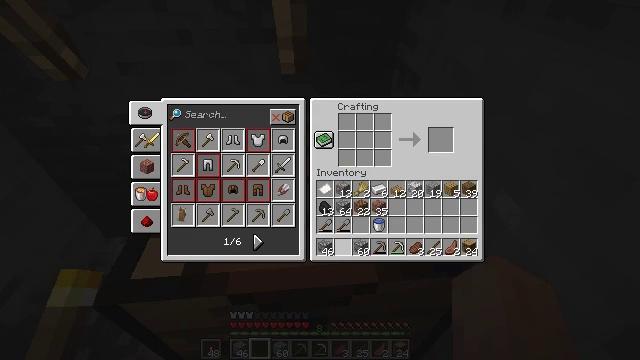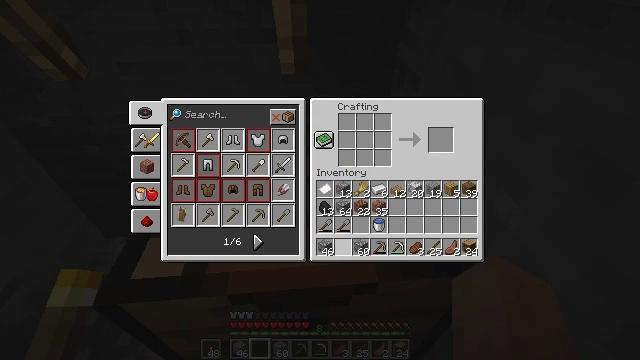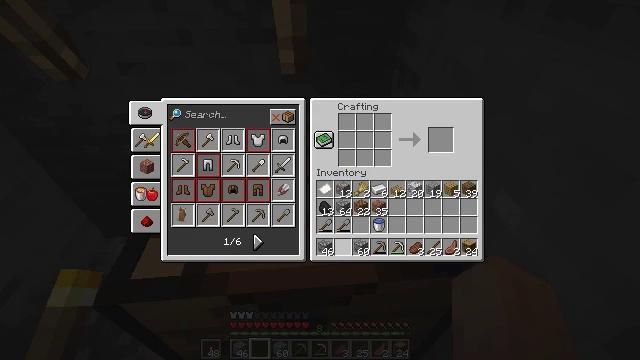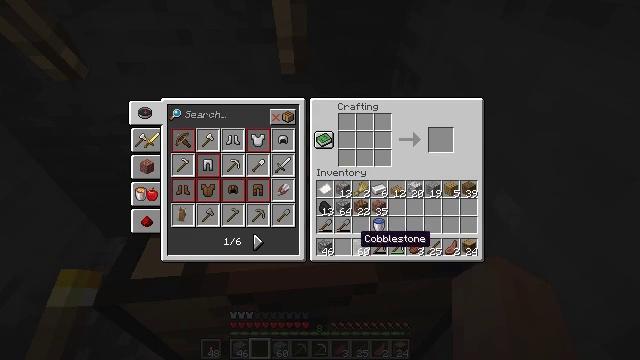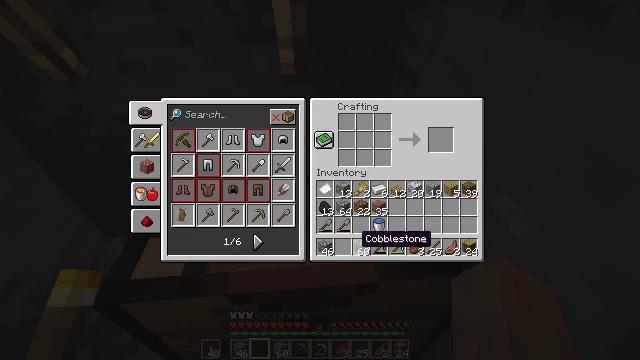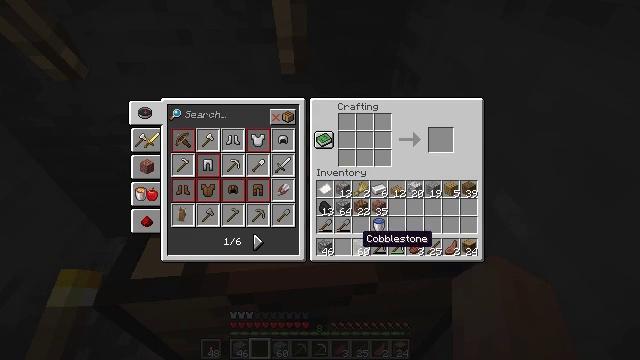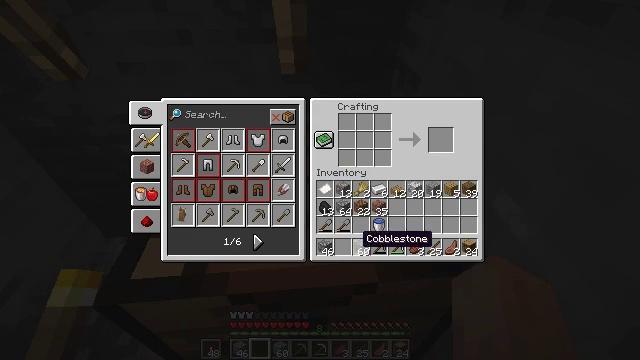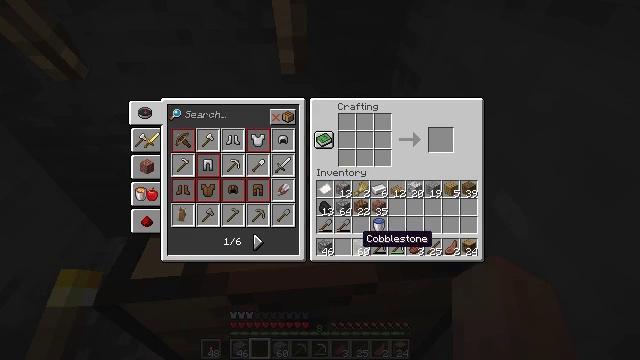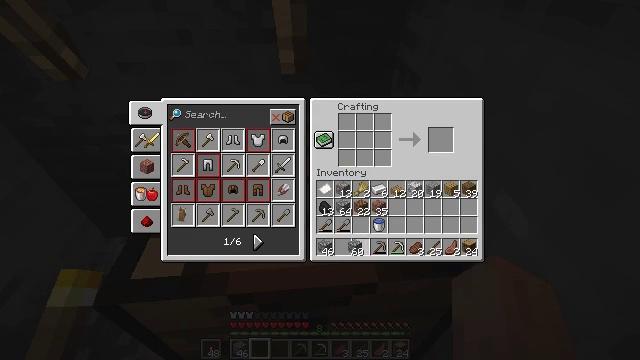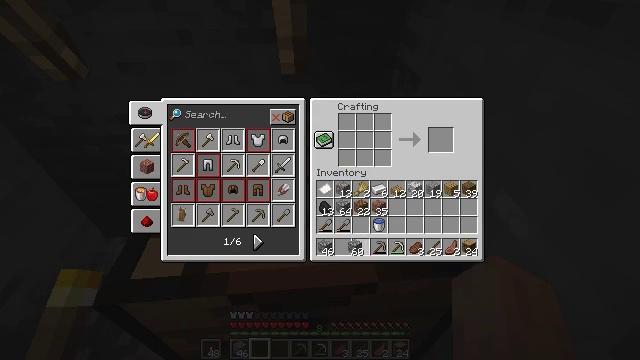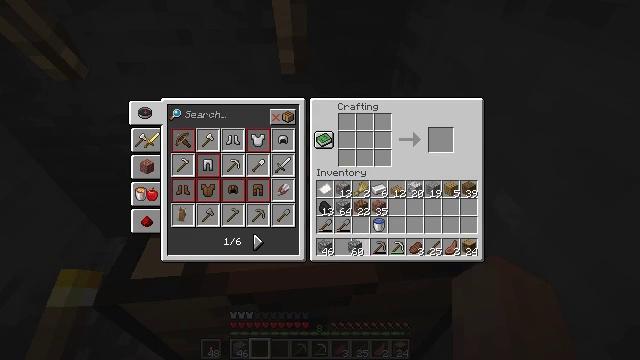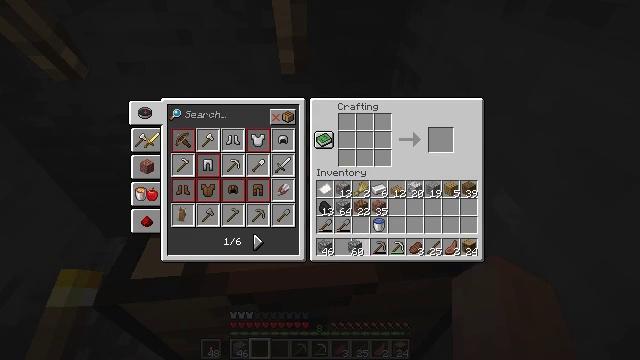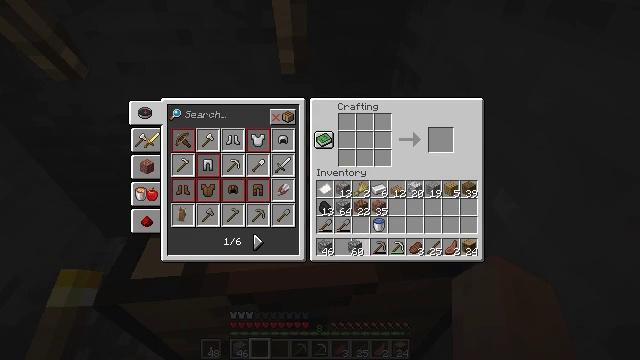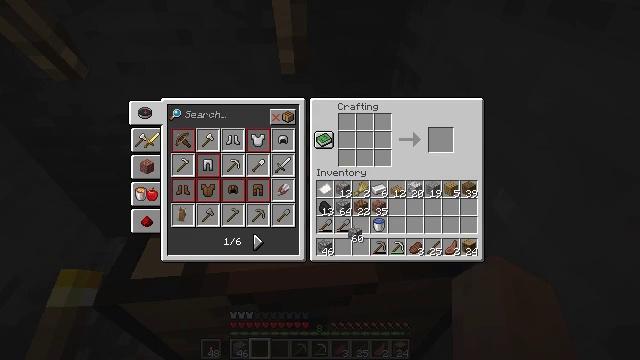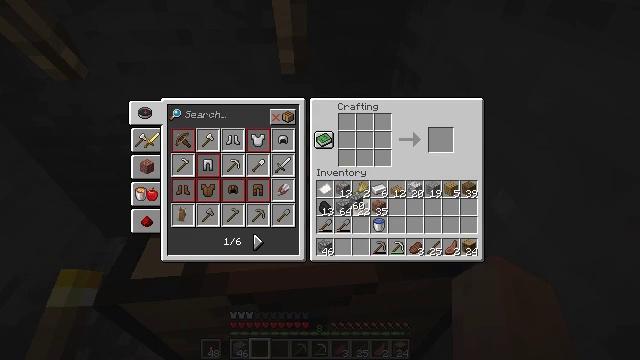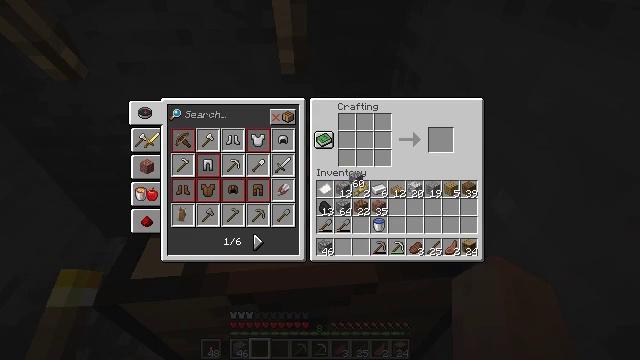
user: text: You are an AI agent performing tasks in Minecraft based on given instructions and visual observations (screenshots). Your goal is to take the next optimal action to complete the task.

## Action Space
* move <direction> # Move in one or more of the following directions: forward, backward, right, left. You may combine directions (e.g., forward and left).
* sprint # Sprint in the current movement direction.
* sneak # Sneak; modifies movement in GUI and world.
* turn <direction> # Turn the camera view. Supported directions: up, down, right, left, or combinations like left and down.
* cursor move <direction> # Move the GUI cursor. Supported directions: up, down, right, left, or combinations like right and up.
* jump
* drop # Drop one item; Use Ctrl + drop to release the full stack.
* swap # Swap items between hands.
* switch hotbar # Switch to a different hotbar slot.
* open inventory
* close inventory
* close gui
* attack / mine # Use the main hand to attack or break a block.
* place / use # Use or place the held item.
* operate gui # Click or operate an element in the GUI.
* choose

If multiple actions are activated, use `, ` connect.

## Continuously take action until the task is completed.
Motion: motion action
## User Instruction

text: Form cobblestone stairs by placing cobblestone in the crafting grid.
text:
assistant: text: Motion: no_op
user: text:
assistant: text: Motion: no_op
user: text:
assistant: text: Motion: no_op
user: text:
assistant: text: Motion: no_op
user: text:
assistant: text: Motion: no_op
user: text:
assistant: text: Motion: no_op
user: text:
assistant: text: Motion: no_op
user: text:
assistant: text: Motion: operate gui
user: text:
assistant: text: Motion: operate gui
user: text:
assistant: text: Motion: operate gui
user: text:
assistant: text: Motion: no_op
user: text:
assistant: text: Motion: no_op
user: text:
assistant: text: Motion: cursor move up
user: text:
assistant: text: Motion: cursor move up
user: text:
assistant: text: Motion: cursor move up
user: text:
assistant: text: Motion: cursor move up
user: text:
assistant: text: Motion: cursor move up
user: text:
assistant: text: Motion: no_op
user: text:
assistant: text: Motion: no_op
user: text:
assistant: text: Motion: no_op
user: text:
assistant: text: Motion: no_op
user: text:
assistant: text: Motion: no_op
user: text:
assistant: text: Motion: no_op
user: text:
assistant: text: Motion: no_op
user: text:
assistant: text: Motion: no_op
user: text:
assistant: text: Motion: no_op
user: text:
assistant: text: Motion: no_op
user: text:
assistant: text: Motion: no_op
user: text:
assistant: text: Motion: no_op
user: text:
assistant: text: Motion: no_op